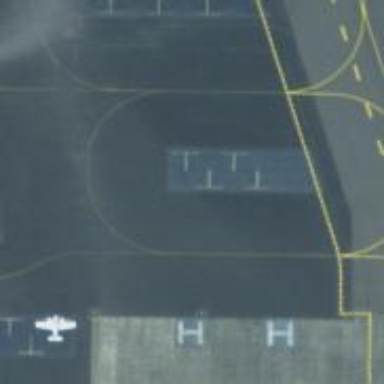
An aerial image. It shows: View of taxiway at the airport.